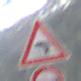
Verkehrszeichen: KurveLinks
Zusatzzeichen unten: Ueberholverbot
Umgebung: Outdoor, Nature
Tageszeit: Midday
Wetter: PartlyCloudy
Licht: Natural
Jahreszeit: NotSpecified
Kontrast: HighContrast